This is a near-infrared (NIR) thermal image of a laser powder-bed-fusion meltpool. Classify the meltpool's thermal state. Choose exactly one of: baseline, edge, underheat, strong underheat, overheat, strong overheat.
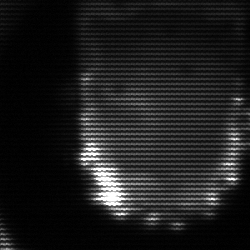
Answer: baseline